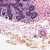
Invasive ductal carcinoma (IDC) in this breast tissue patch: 0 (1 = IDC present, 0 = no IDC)